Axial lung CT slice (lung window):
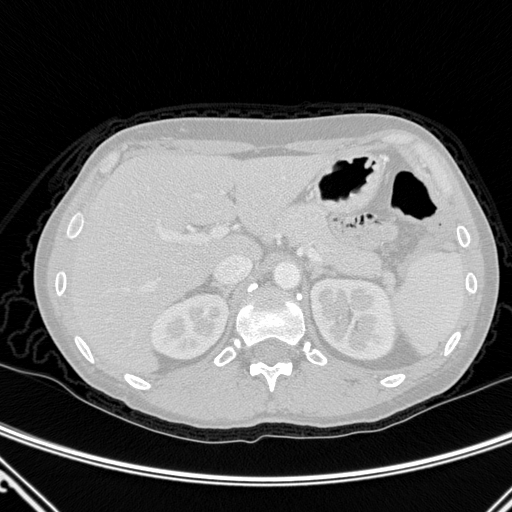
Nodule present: no